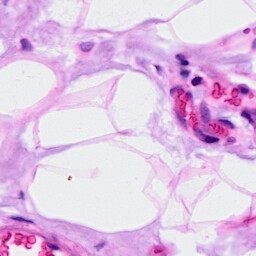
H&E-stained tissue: Breast